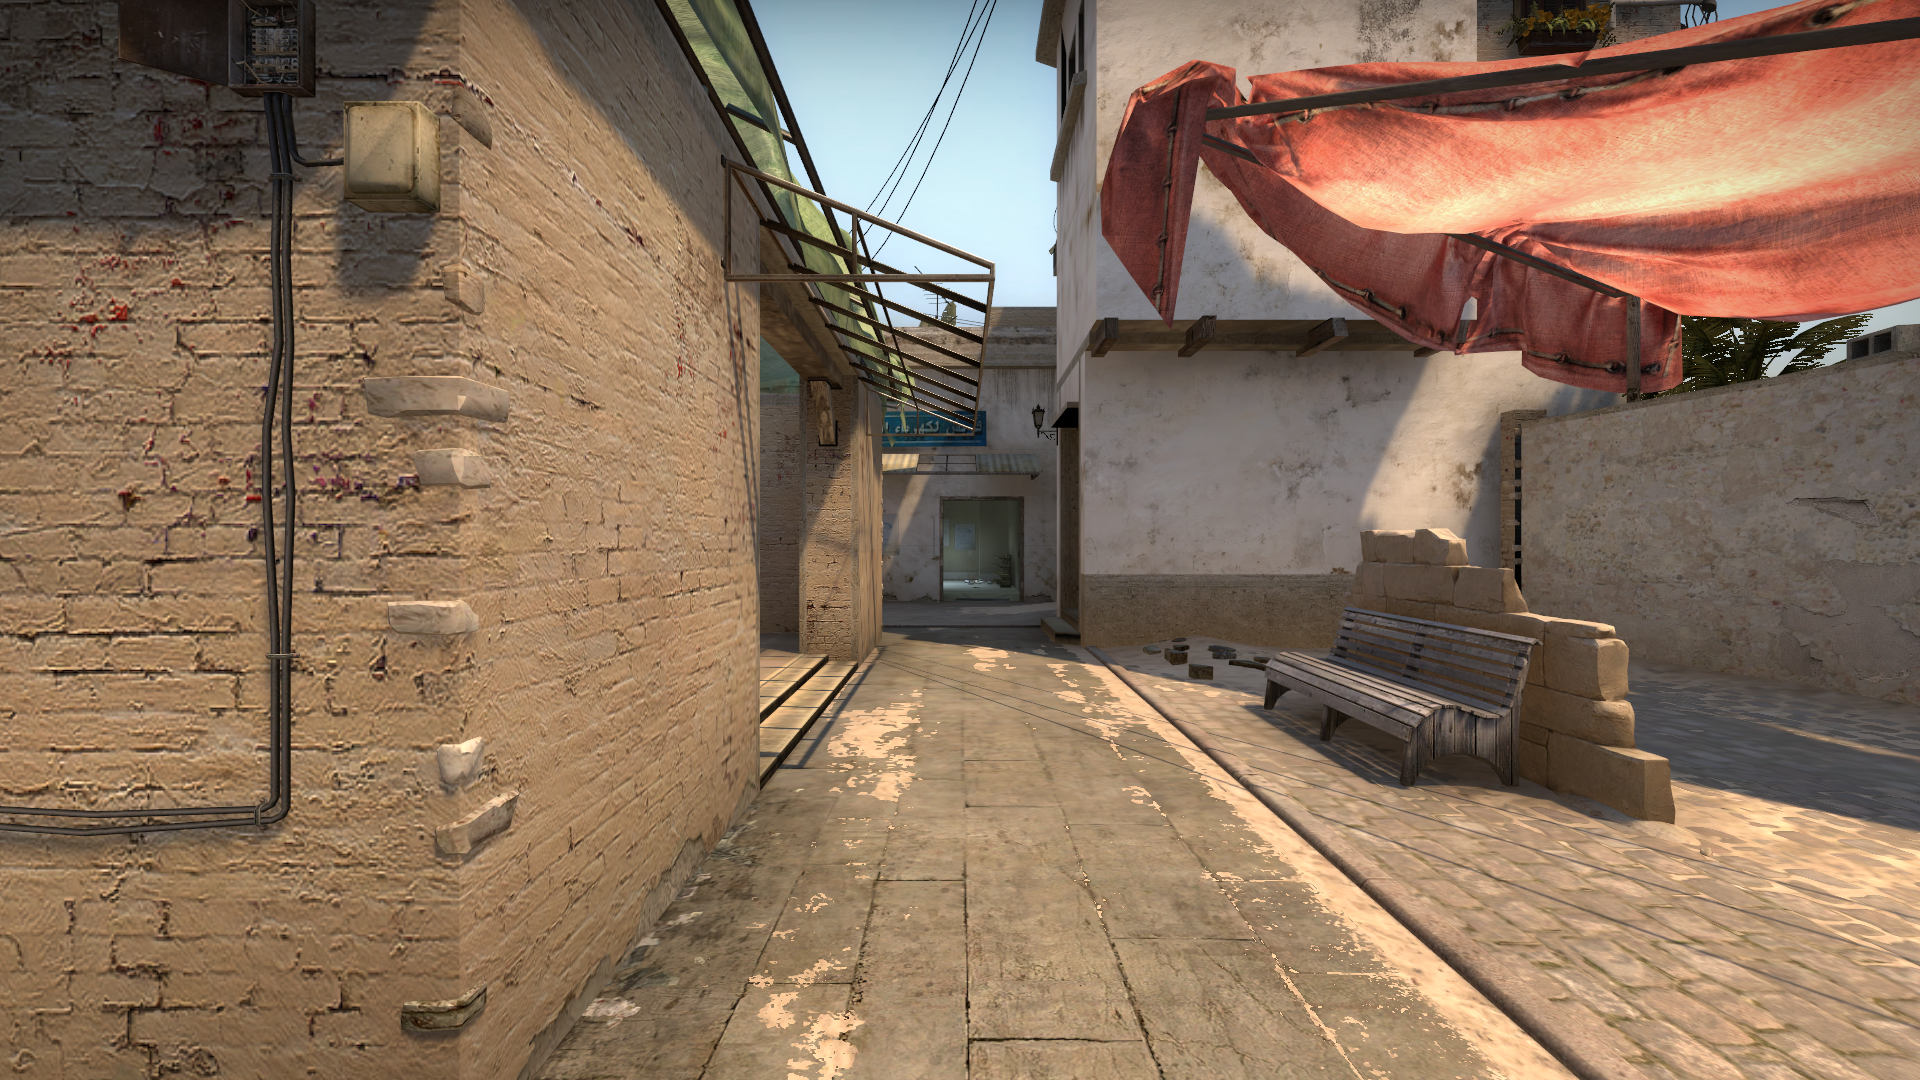
Map: de_mirage